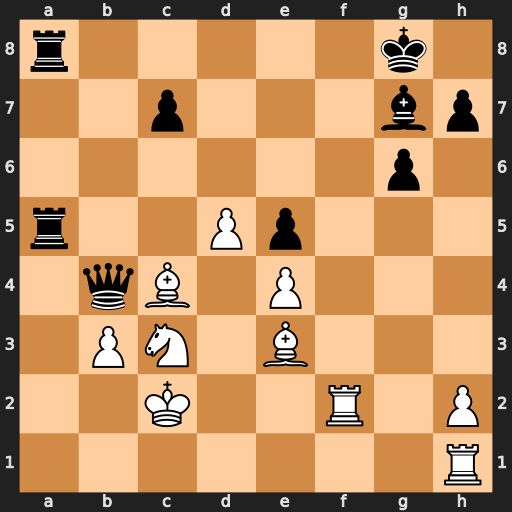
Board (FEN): r5k1/2p3bp/6p1/r2Pp3/1qB1P3/1PN1B3/2K2R1P/7R
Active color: w
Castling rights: -
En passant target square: -
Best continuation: d6+ Kh8 dxc7 Qb7 Rf7 Ra2+ Kd3